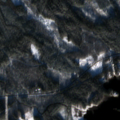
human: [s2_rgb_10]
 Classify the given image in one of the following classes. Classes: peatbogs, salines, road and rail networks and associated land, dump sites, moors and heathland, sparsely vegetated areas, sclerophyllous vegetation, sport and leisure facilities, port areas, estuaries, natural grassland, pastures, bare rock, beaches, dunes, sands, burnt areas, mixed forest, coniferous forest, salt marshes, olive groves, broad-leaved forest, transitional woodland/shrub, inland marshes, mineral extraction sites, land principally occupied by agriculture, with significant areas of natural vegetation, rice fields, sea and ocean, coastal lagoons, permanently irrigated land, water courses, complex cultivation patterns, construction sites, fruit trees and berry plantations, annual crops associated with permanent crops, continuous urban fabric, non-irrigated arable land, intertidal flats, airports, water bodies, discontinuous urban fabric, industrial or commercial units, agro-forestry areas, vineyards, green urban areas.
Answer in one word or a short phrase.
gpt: coniferous forest, mixed forest, water bodies